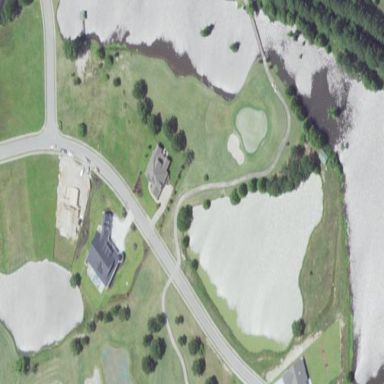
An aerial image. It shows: Water hazard on golf course.